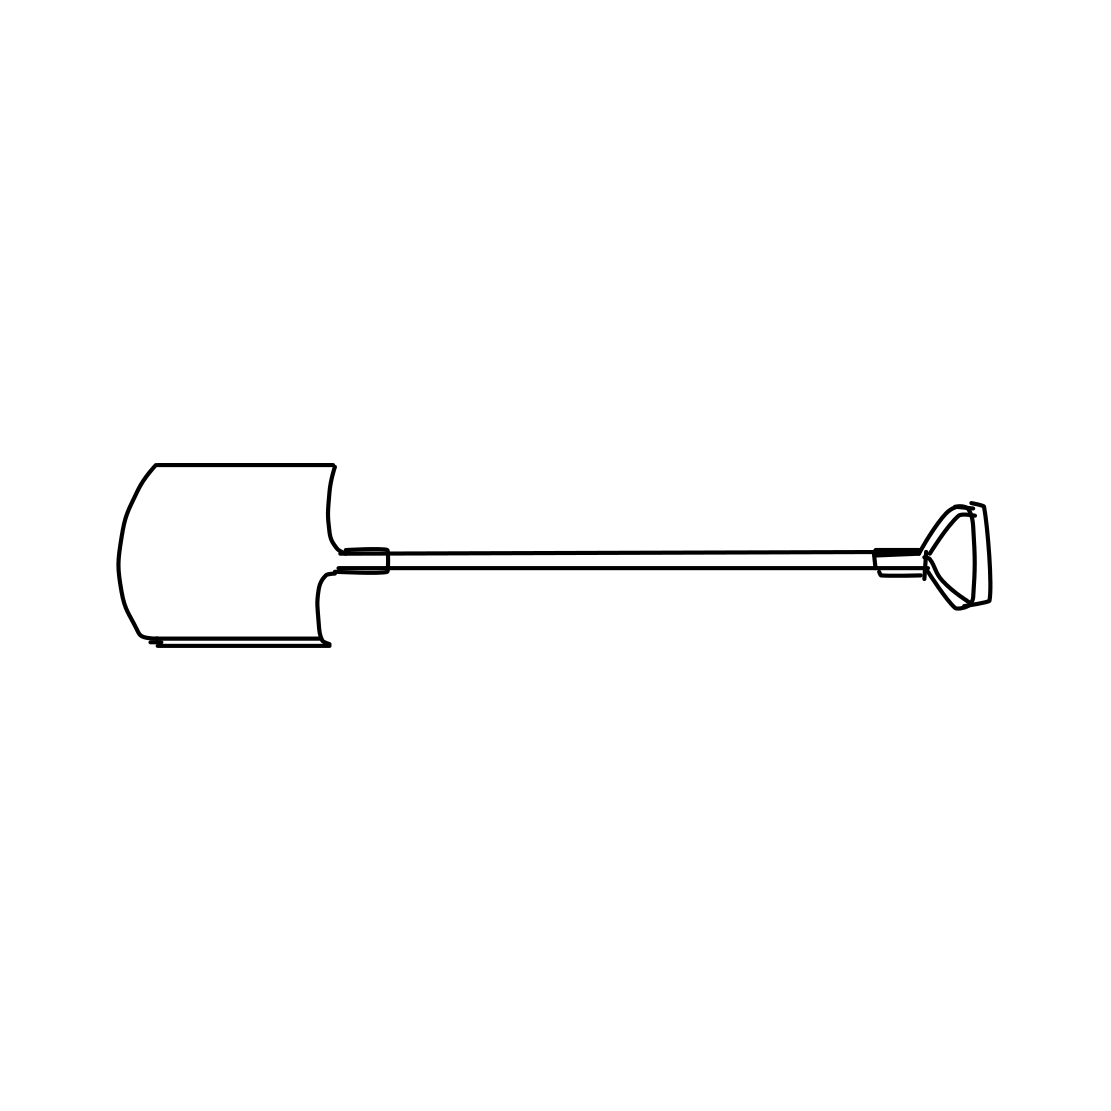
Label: shovel